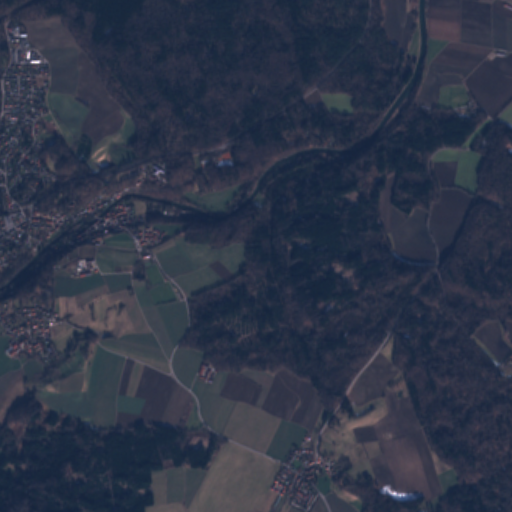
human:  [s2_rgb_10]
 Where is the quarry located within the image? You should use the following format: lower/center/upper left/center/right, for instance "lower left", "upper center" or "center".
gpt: The quarry is located in the right of the image.
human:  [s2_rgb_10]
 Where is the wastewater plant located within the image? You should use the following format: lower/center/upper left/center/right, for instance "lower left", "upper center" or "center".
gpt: The wastewater plant is located in the center of the image.
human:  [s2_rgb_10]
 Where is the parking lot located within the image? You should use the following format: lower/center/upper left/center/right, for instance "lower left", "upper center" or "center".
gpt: There is no parking lot in the image.